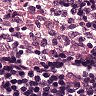
Metastatic tissue present: no